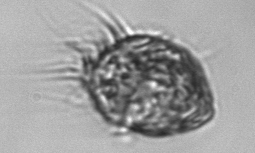
Label: Strombidium_morphotype1